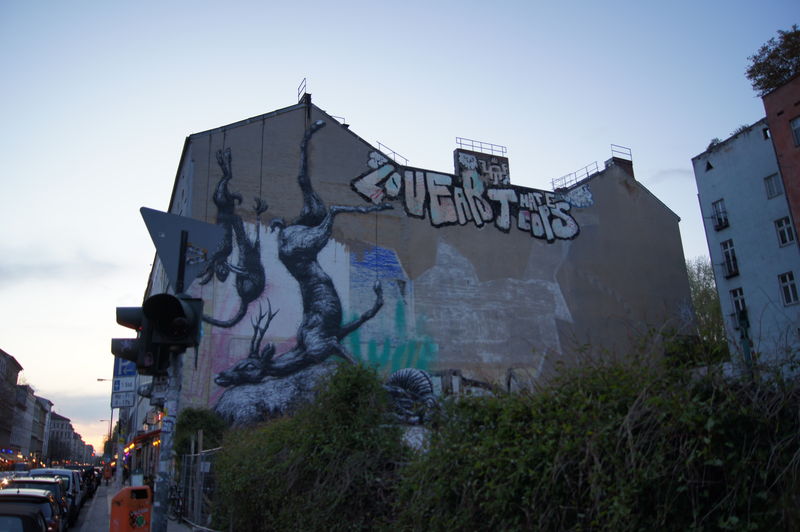
Titel: Deer
Künstler: Roa
Standort: Berlin
Schlagwörter: blau, himmel, weiß, grün, stadt, abend, licht, schwarz, straße, haus, tiere, wand, tod, büsche, hase, schrift, mauer, zeitgenössisch, foto, berlin, hängen, schilder, jagd, hirsch, reh, autos, ampel, brandwand, graffiti, grafitti, spray, brache, street art, graffitti, love